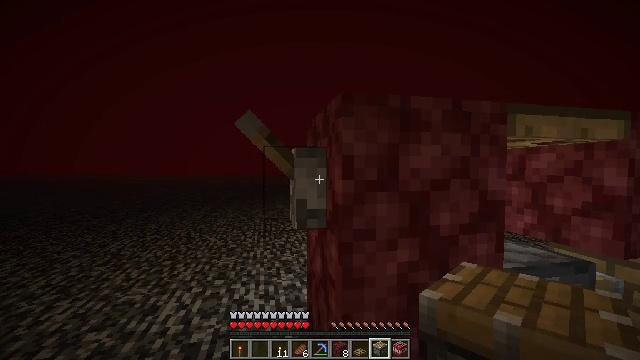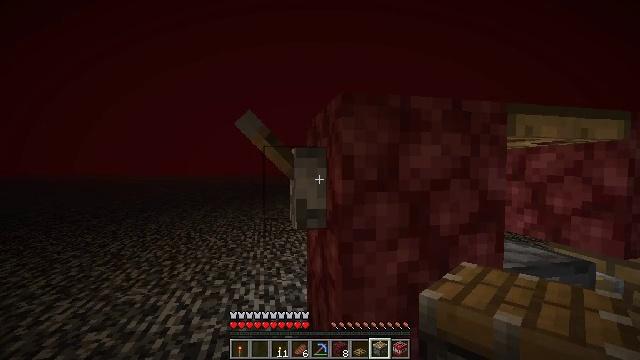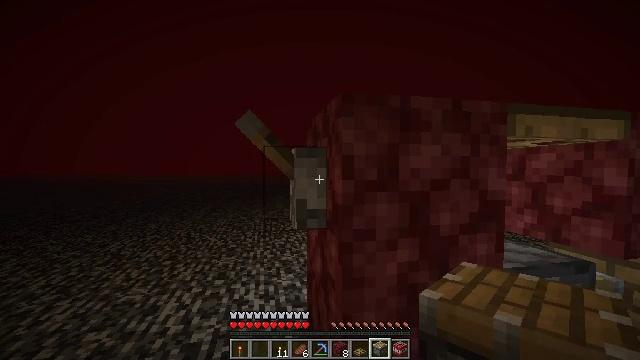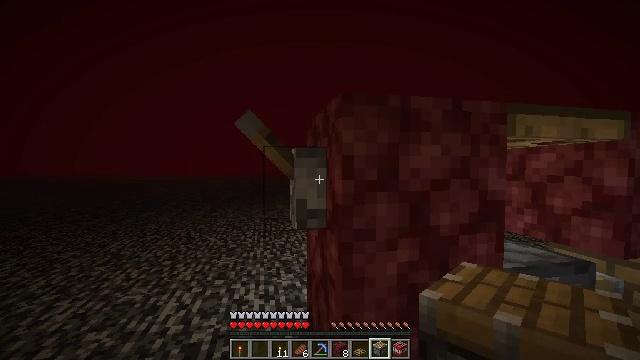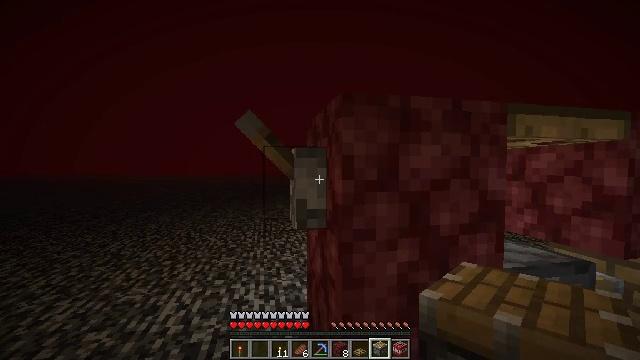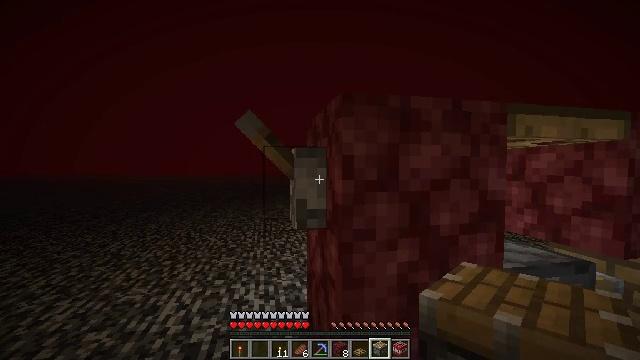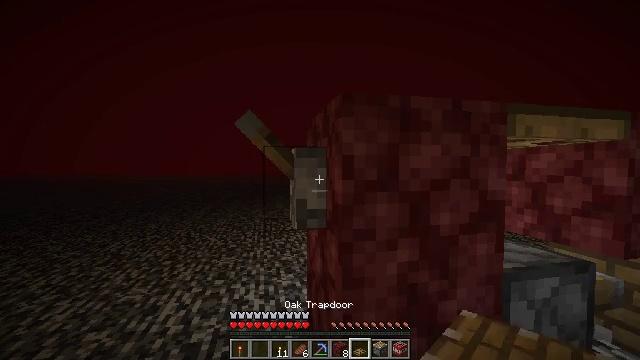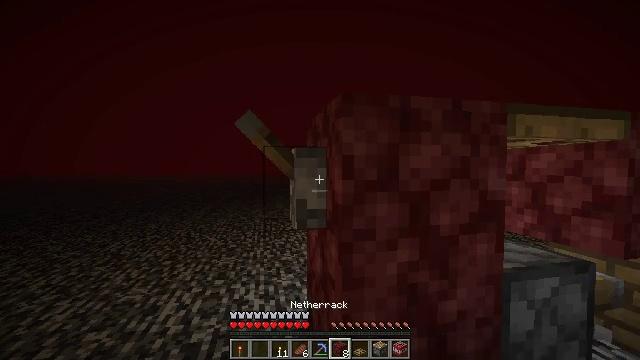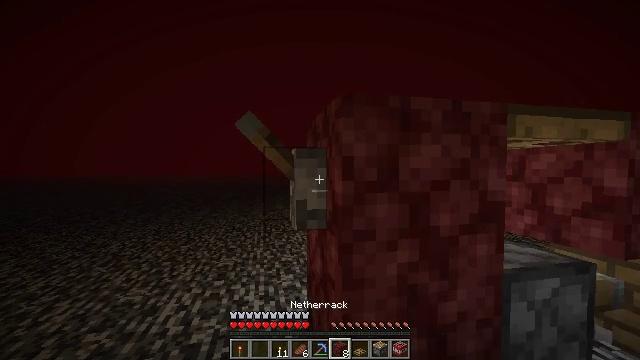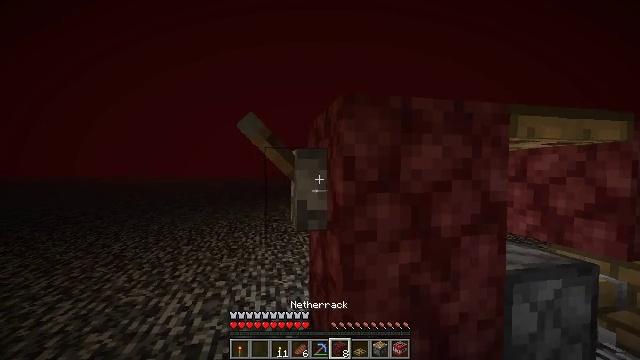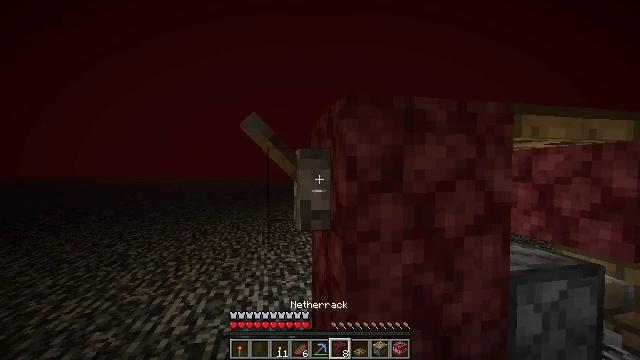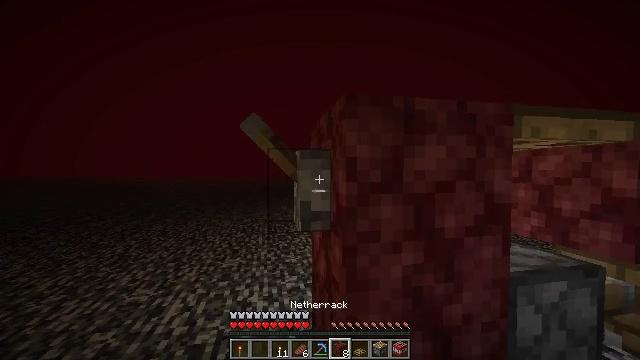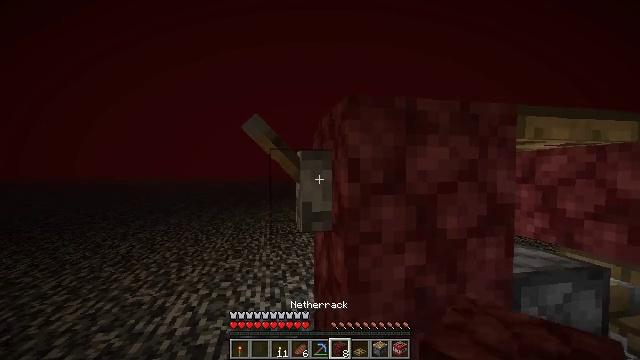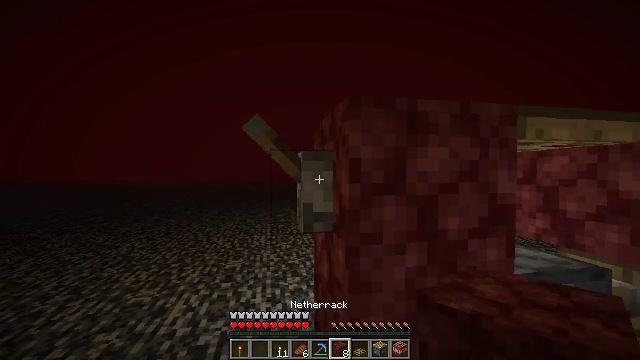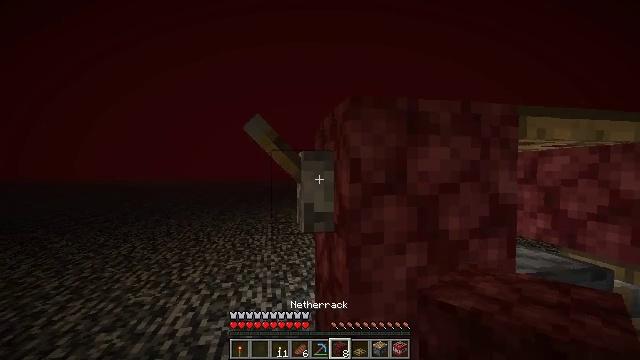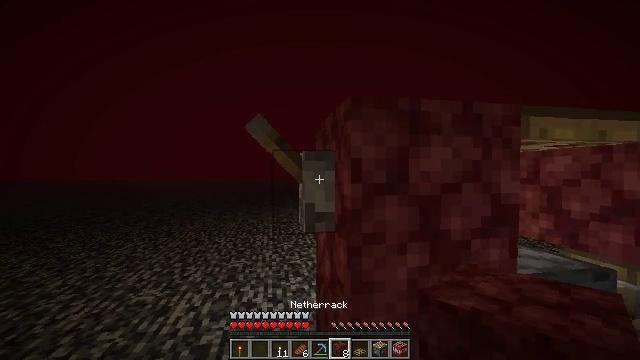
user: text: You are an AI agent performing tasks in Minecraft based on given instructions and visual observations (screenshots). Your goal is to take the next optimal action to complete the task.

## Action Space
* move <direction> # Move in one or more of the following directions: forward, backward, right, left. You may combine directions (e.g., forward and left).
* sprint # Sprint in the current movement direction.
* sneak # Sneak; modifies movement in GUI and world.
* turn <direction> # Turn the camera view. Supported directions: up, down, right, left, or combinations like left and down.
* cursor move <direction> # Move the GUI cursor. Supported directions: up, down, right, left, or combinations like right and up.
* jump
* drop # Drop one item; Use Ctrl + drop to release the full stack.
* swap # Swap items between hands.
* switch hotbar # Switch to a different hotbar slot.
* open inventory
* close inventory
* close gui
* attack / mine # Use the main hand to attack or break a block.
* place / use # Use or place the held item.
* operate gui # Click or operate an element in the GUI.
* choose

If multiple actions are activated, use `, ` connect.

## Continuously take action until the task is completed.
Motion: motion action
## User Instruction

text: Retrieve the lever from the wall.
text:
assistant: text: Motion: no_op
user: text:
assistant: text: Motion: no_op
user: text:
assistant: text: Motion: no_op
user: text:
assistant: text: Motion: no_op
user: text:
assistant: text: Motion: no_op
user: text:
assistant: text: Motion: no_op
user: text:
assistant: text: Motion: no_op
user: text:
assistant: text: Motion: no_op
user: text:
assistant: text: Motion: no_op
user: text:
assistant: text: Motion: no_op
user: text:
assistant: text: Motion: no_op
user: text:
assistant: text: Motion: no_op
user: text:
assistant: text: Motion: no_op
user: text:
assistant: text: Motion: no_op
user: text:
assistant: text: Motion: no_op
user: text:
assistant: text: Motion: turn left
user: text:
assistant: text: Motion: no_op
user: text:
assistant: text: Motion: no_op
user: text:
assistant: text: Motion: no_op
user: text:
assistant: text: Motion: no_op
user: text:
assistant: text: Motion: no_op
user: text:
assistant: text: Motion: no_op
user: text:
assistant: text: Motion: no_op
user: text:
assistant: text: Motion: no_op
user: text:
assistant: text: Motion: no_op
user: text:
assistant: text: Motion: no_op
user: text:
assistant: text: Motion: turn right
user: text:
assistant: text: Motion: no_op
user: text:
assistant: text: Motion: no_op
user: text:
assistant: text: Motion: no_op